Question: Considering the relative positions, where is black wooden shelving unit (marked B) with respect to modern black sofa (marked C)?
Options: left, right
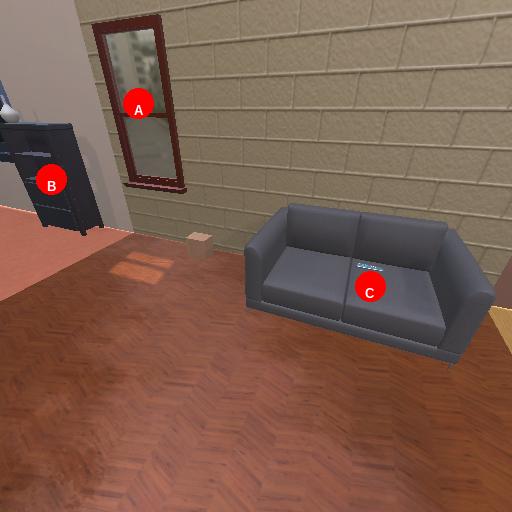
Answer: left